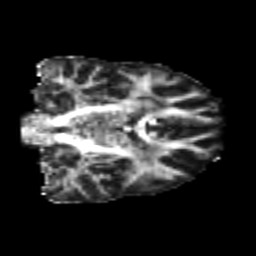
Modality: FA
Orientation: coronal
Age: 21
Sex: male
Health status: healthy
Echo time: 0.074 s